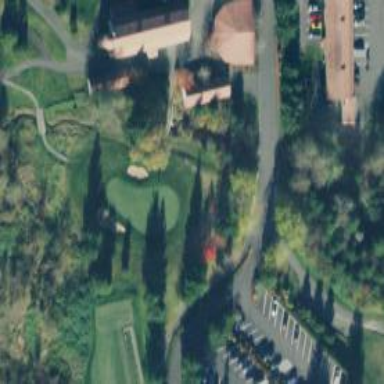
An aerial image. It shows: View of golf hole.